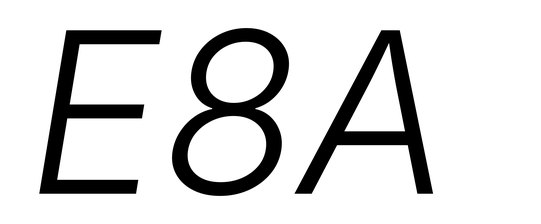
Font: Inter-Italic_Light_Italic